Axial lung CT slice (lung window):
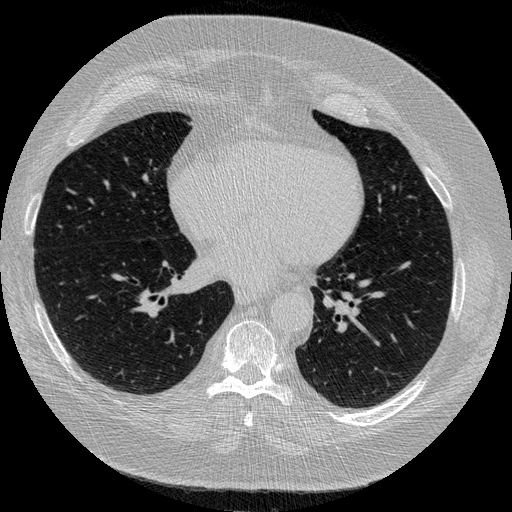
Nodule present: no